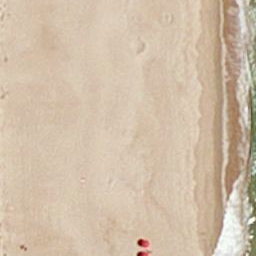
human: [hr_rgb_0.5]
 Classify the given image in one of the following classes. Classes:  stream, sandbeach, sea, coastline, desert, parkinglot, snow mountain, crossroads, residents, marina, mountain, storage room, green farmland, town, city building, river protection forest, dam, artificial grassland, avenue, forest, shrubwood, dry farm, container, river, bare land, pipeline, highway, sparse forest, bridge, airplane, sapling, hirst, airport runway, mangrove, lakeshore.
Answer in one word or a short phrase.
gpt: sandbeach